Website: home-depot
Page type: payment
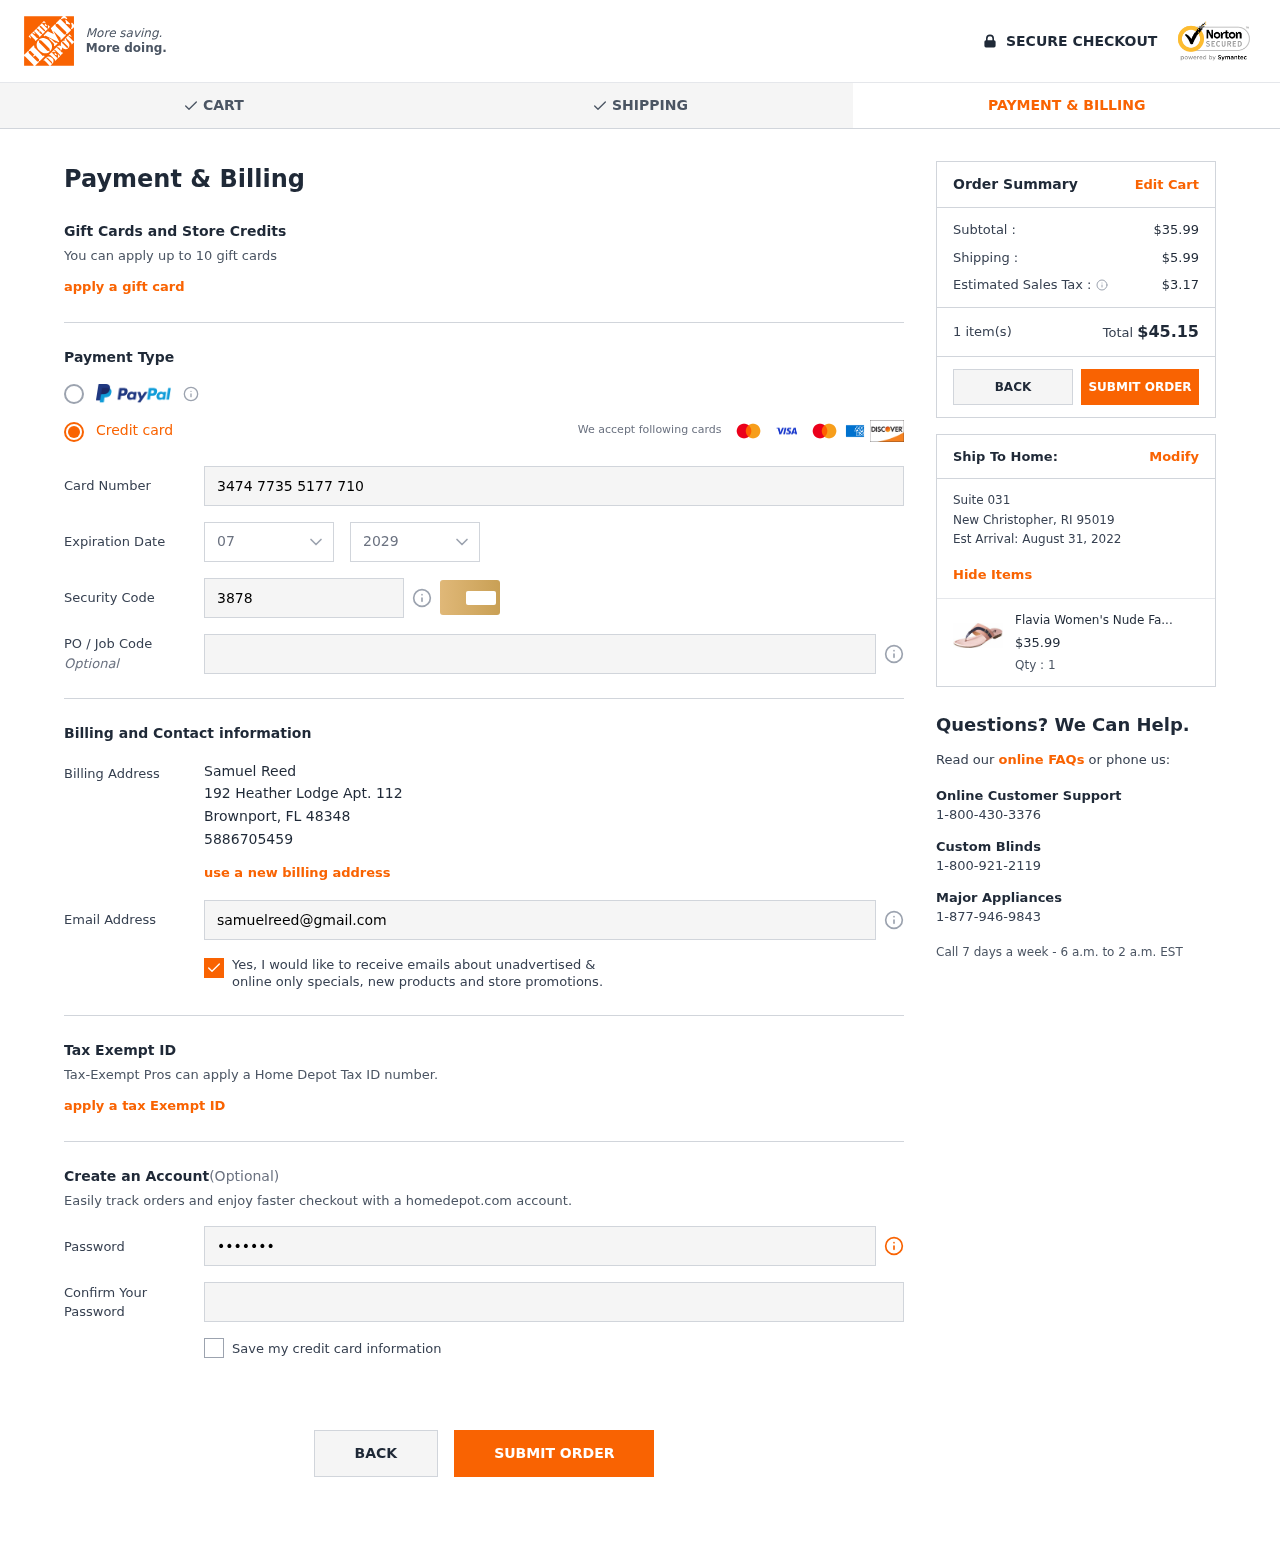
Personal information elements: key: PII_CARD_CVV
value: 3878
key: PII_CARD_EXPIRY_MONTH
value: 07
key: PII_CARD_EXPIRY_YEAR
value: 29
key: PII_CARD_NUMBER
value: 3474 7735 5177 710
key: PII_CITY
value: Brownport
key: PII_CITY2
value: New Christopher
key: PII_EMAIL
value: samuelreed@gmail.com
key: PII_FULLNAME
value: Samuel Reed
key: PII_PHONE
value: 5886705459
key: PII_POSTCODE
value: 48348
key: PII_POSTCODE2
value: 95019
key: PII_STATE_ABBR
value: FL
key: PII_STATE_ABBR2
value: RI
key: PII_STREET
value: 192 Heather Lodge Apt. 112
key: PII_STREET2
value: Suite 031
Product elements: key: PRODUCT1_NAME
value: Flavia Women's Nude Fashion Slippers-8 UK (40 EU) (9 US) (FL/213/NUD)
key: PRODUCT1_PRICE
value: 35.99
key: PRODUCT1_QUANTITY
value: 1
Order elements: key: ORDER_SUBTOTAL
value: $35.99
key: ORDER_SHIPPING_COST
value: $5.99
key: ORDER_TAX
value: $3.17
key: ORDER_NUM_ITEMS
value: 1 item(s)
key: ORDER_TOTAL
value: $45.15
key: ORDER_DELIVERY_DATE
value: August 31, 2022